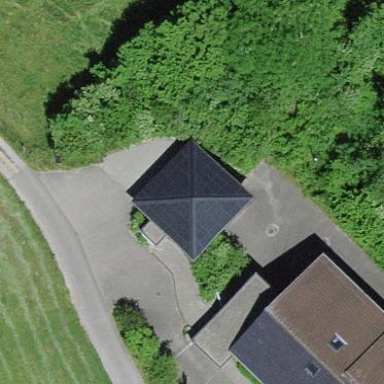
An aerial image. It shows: Building with pyramidal-shaped roof.